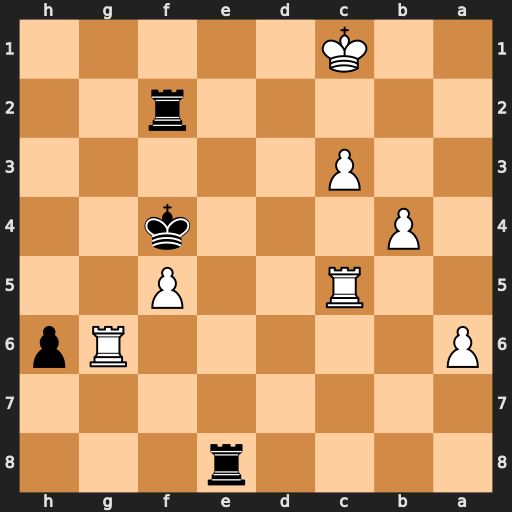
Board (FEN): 4r3/8/P5Rp/2R2P2/1P3k2/2P5/5r2/2K5
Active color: b
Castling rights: -
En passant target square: -
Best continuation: Re1#